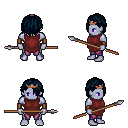
a pixel art fantasy rpg character, male body template, dark elf, purple skin, maroon tunic, magenta pants, raven bangs hairstyle, bronze tiara, leather bracers, spear, four views (front, back, left, right), 2x2 character sprite sheet, small pixel art, hard edges, no anti-aliasing